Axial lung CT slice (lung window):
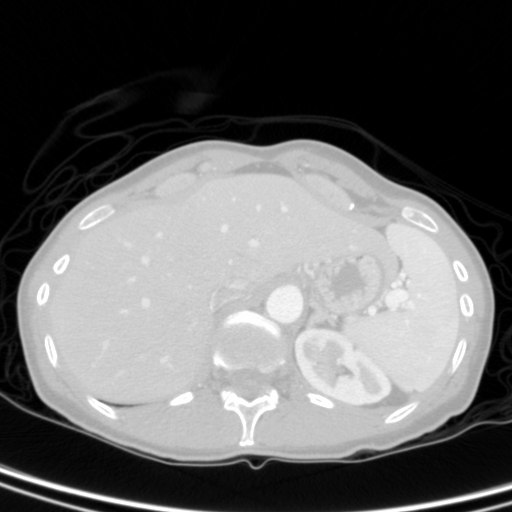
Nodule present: no